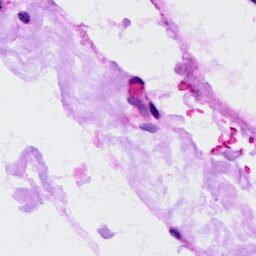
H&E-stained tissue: Ovarian